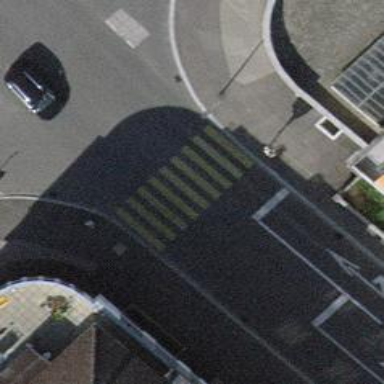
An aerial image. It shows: Crossing with zebra markings and traffic signals.